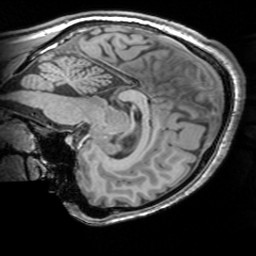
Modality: T1w
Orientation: sagittal
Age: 19
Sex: male
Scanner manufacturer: siemens
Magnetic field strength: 3 T
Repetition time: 1.63 s
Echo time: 0.00311 s